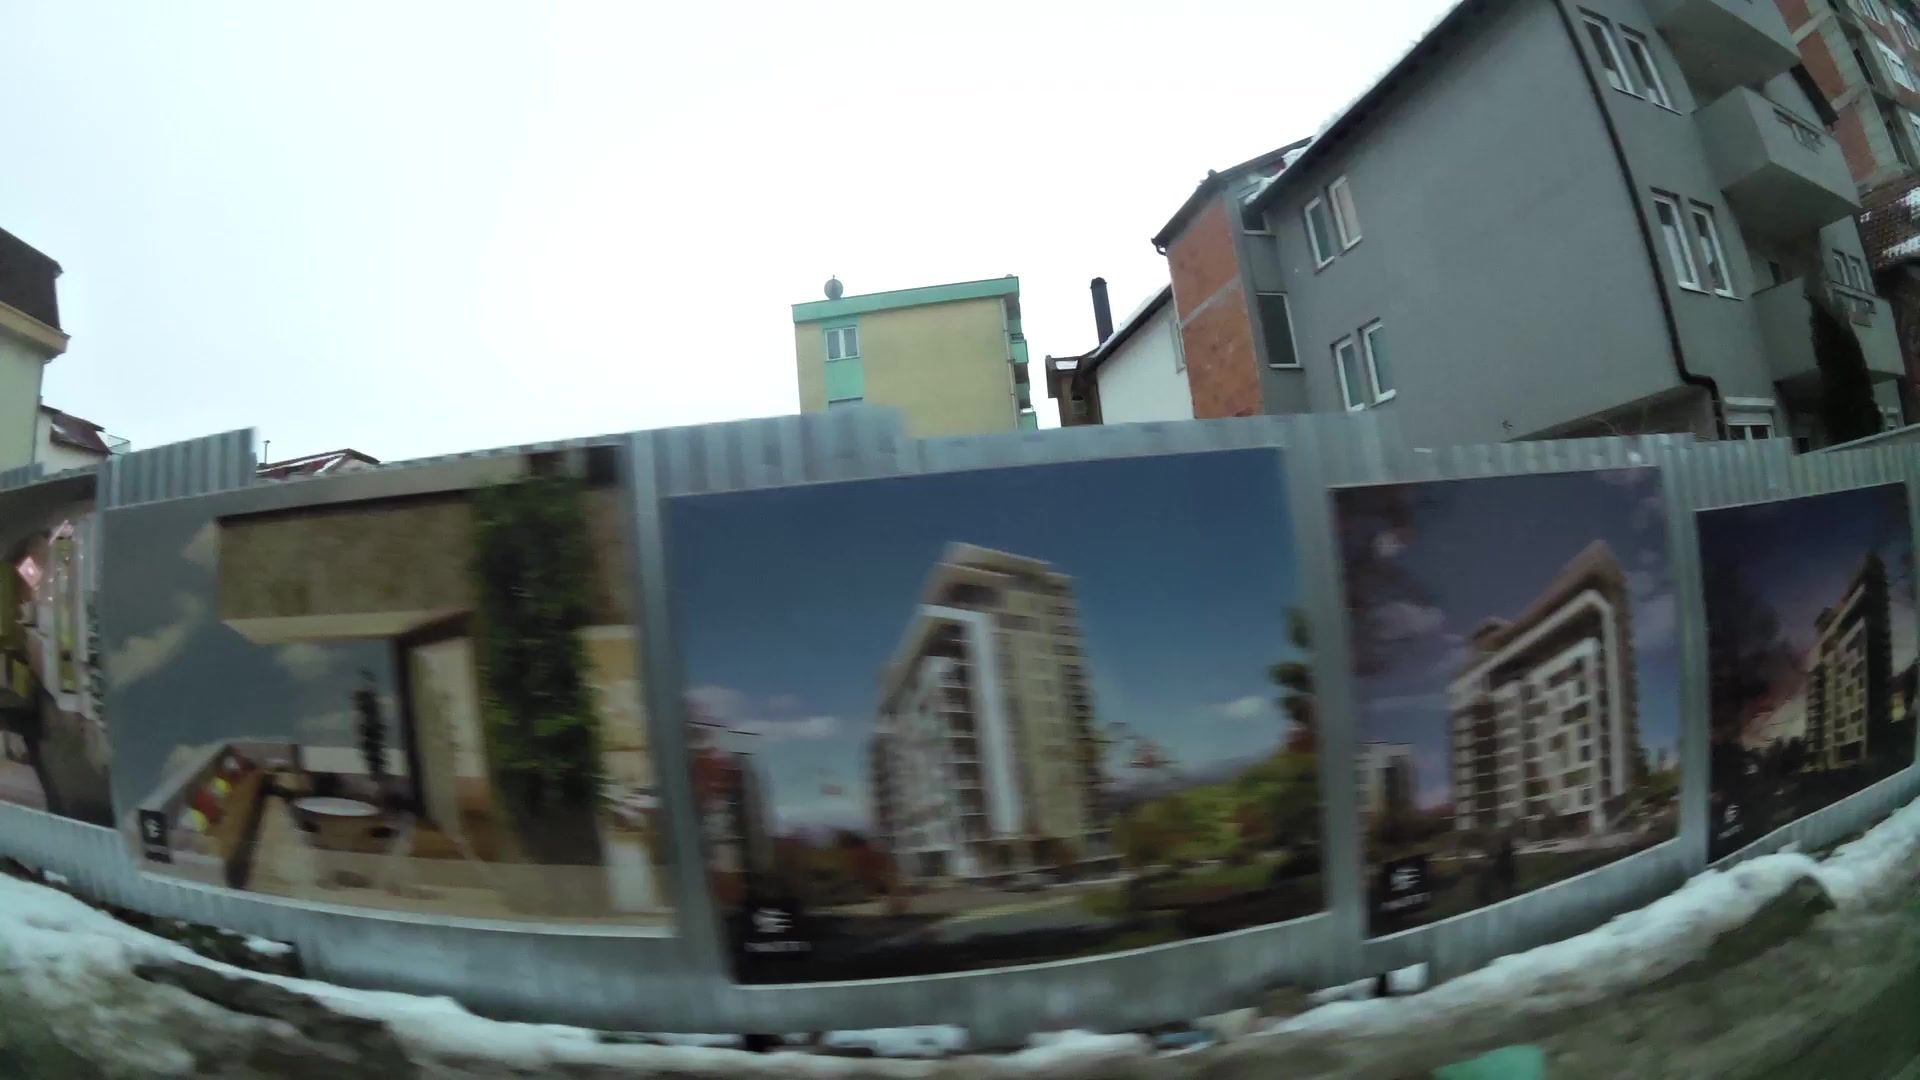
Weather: snowy
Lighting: day
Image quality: good
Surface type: driving surface
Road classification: residential
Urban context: urban centre
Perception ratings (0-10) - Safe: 6.29, Lively: 3.37, Beautiful: 3.04, Boring: 2.86, Depressing: 3.94, Wealthy: 2.2